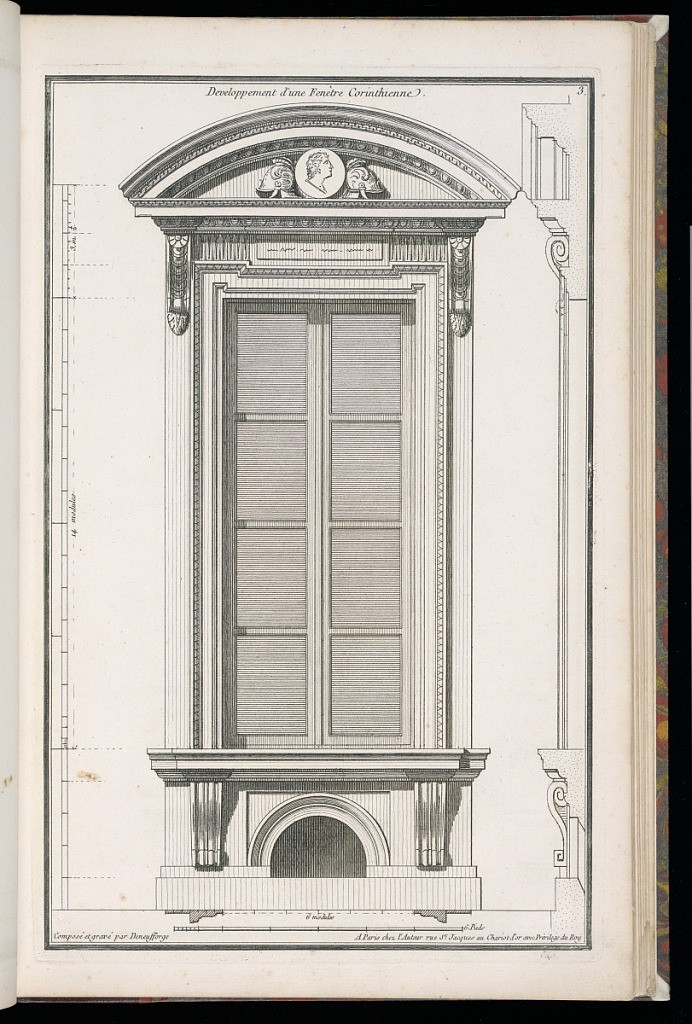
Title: Developpement d'une Fenêtre Corinthienne
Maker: Jean-François de Neufforge, Flemish, 1714–1791
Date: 1768
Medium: Engraving on paper
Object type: Print
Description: Design and profile of a window decorated according to the Corinthian order and with a profile medallion and helmets in the pediment. The plate is signed and numbered.